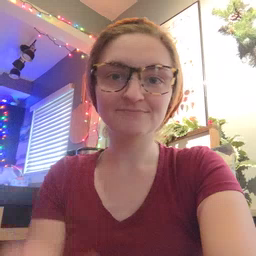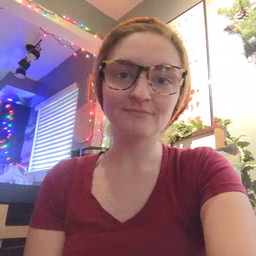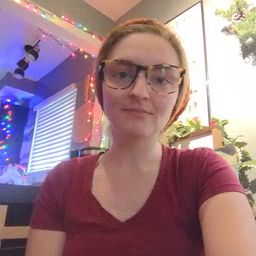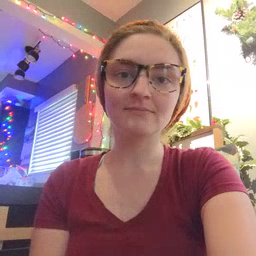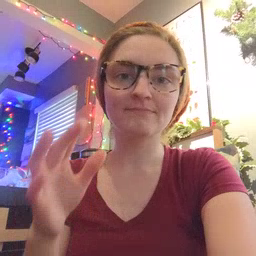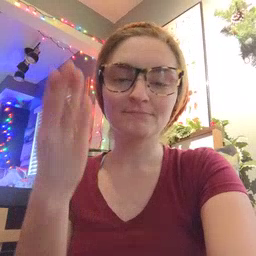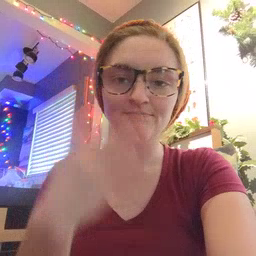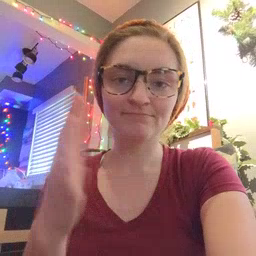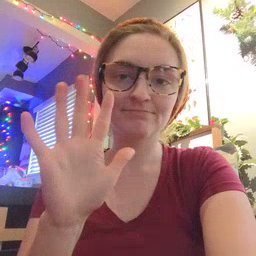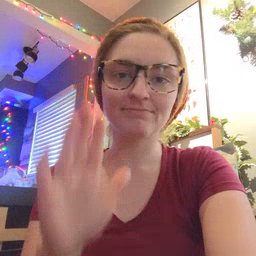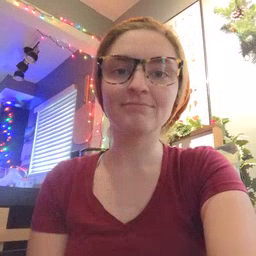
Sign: mitten